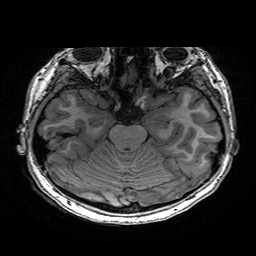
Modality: T1w
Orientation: coronal
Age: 21
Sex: female
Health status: healthy
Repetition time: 2.53 s
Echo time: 0.0034 s